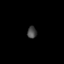
Tissue: skin
Cell type: Epithelial cells
Senescence score: 0.2349
Nuclear area (px): 109
Mean DAPI intensity: 70.844